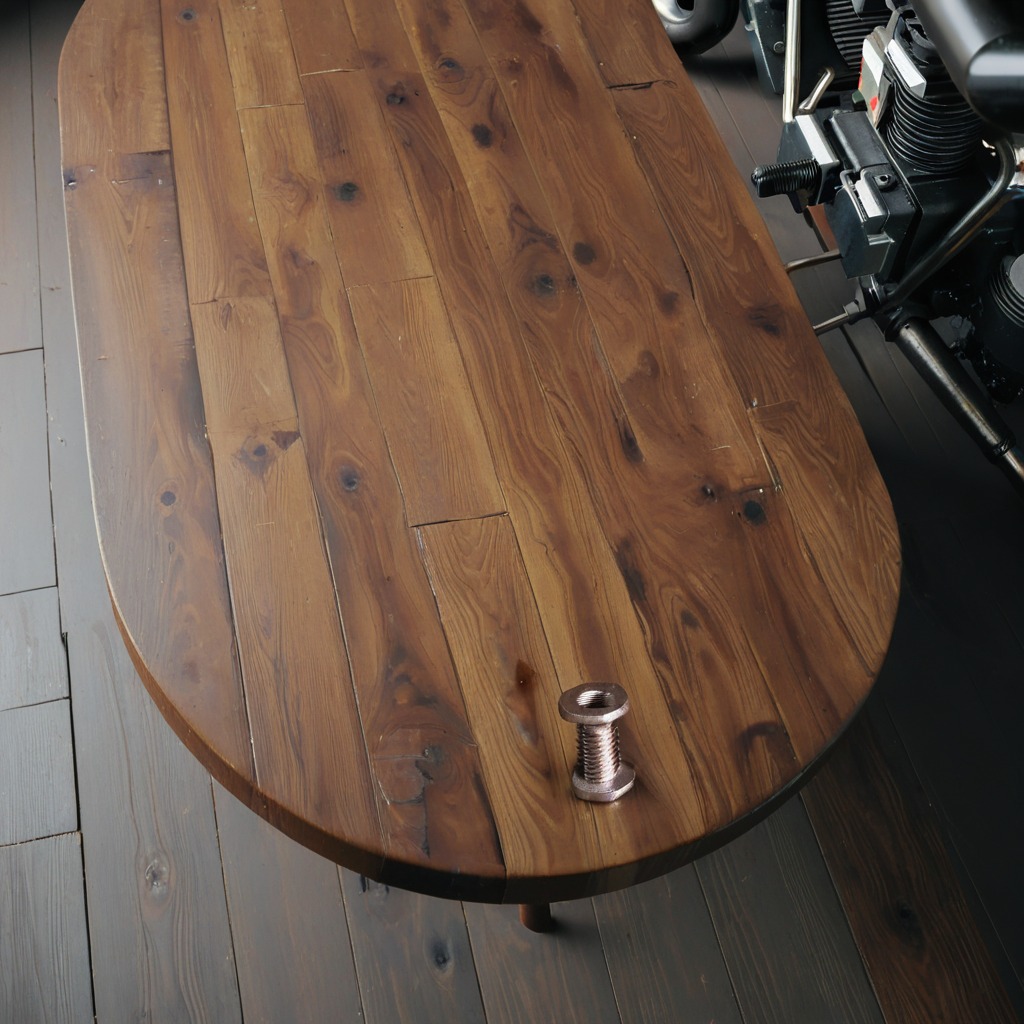
A metal screw is lying on the oil-spilled wooden table in a vintage motorcycle garage.